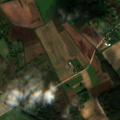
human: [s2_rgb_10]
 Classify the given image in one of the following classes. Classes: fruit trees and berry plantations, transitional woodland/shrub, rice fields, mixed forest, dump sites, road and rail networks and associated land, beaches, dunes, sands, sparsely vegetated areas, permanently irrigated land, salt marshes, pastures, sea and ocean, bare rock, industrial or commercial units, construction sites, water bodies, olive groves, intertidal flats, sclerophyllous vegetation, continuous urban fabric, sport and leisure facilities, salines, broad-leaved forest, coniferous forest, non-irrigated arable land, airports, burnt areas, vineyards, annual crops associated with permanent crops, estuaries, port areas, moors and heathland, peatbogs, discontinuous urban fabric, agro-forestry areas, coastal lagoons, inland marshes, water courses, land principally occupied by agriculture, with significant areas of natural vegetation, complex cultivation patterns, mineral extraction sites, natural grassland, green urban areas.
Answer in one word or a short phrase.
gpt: discontinuous urban fabric, non-irrigated arable land, complex cultivation patterns, mixed forest